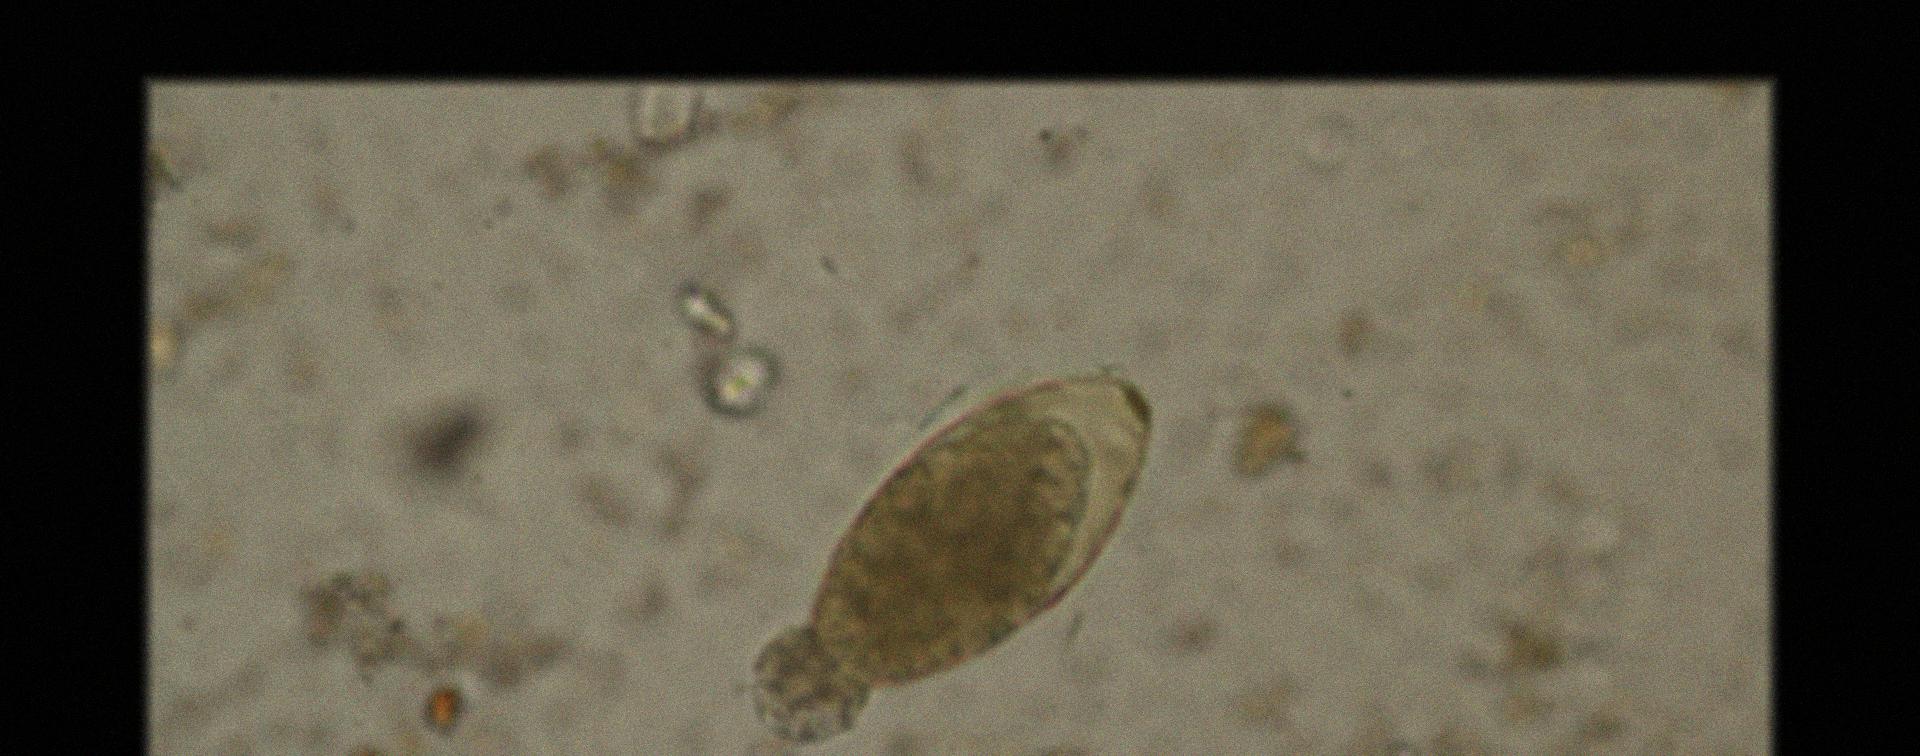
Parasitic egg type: Fasciolopsis buski